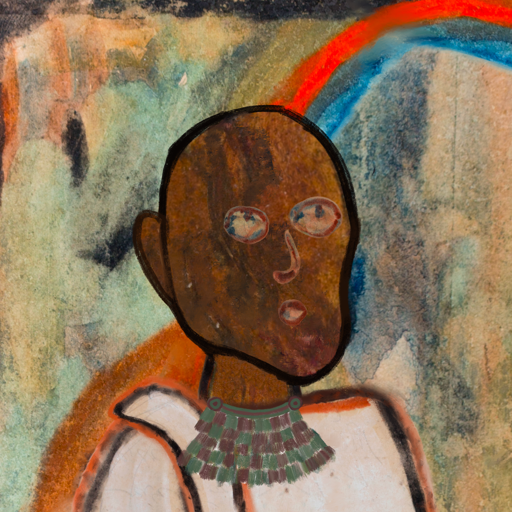
Background: Childish, Head And Neck Side: Mosgoul, Face Side: Orphan, Bust: Roy_Bahadur, Hair Side: Blank, Head Accessory: Blank, Second Necklace: After_Raid, Necklace: Blank, Baby: Blank